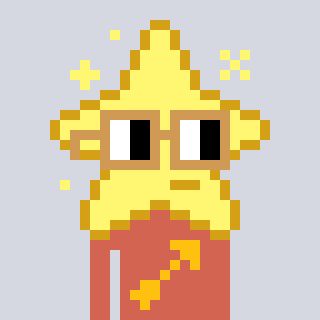
a pixel art character with square brown glasses, a star-shaped head and a peachy-colored body on a cool background